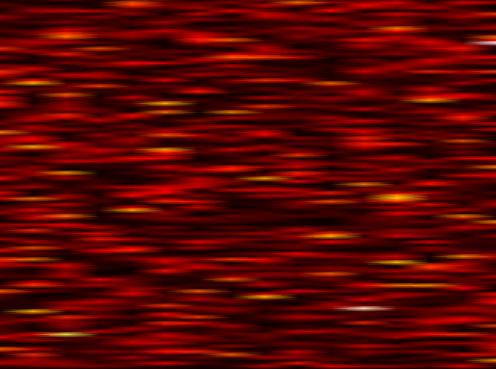
Label: WOLA